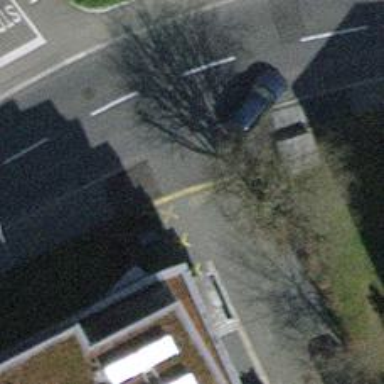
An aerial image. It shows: Unmarked crossing with traffic calming table on the road.